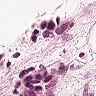
Metastatic tissue present: yes